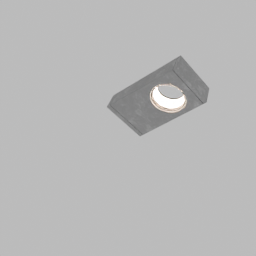
Label: lighting